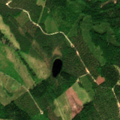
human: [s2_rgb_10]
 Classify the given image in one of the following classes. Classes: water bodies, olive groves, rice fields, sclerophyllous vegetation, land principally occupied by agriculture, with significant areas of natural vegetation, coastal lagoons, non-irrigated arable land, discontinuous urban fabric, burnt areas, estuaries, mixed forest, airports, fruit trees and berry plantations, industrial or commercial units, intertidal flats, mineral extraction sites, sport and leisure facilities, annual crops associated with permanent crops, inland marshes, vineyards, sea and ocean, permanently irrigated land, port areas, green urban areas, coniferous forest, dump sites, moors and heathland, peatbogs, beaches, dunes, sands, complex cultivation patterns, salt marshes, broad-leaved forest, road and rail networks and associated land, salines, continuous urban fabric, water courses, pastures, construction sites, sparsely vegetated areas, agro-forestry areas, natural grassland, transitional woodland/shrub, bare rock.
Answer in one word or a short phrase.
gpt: coniferous forest, mixed forest, transitional woodland/shrub